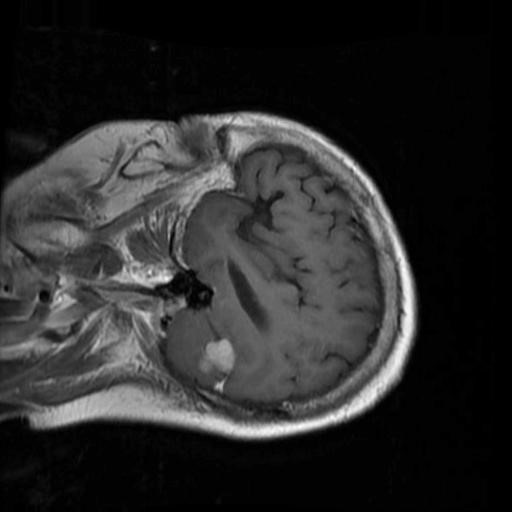
Label: brain_menin